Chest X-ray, PA view. Patient: 27 years old, sex M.
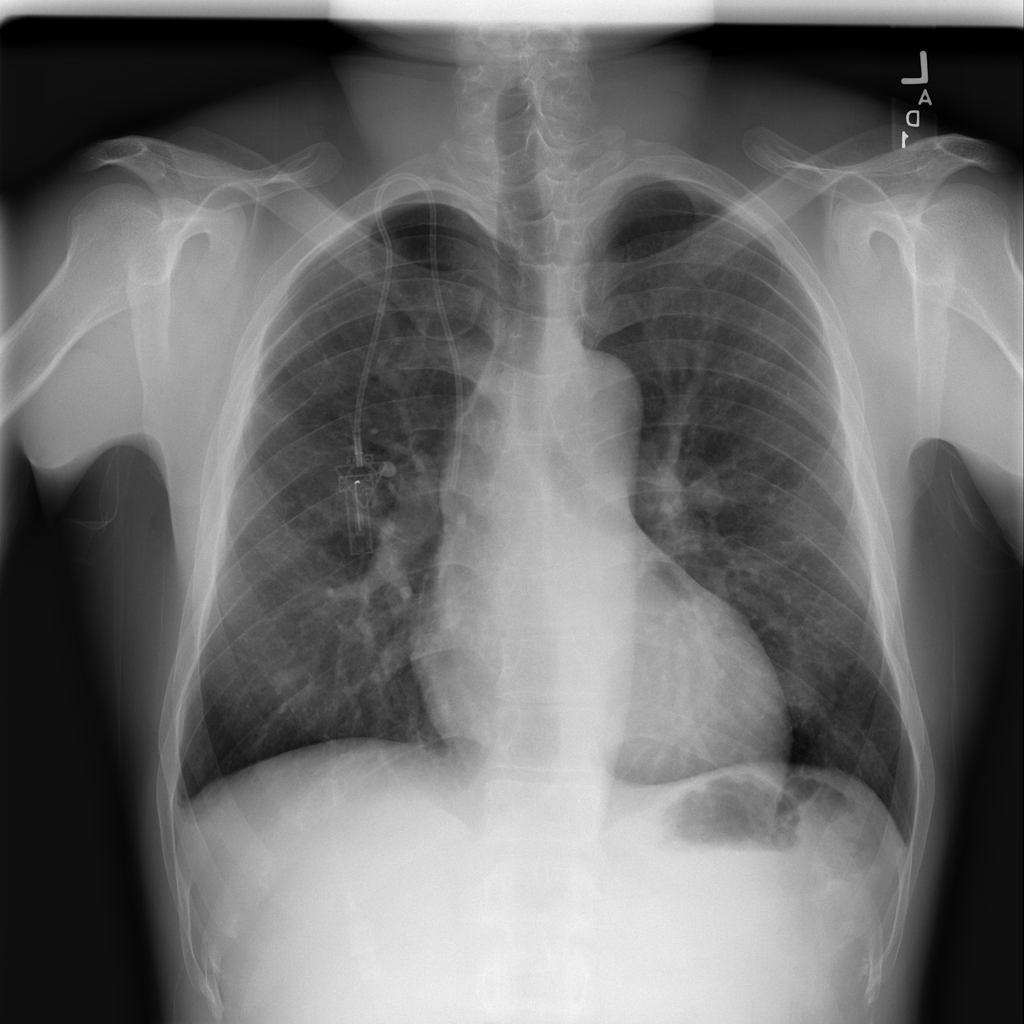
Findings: No Finding